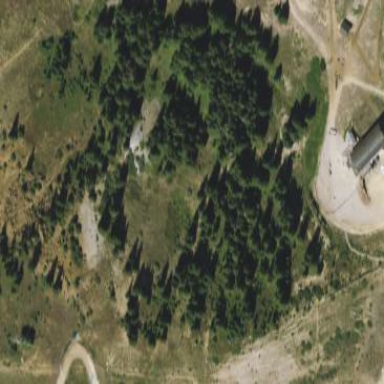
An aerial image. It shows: Evergreen needle-leaved woodland.